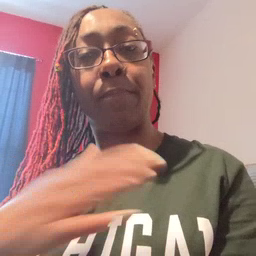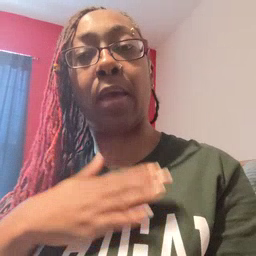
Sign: minemy